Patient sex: M
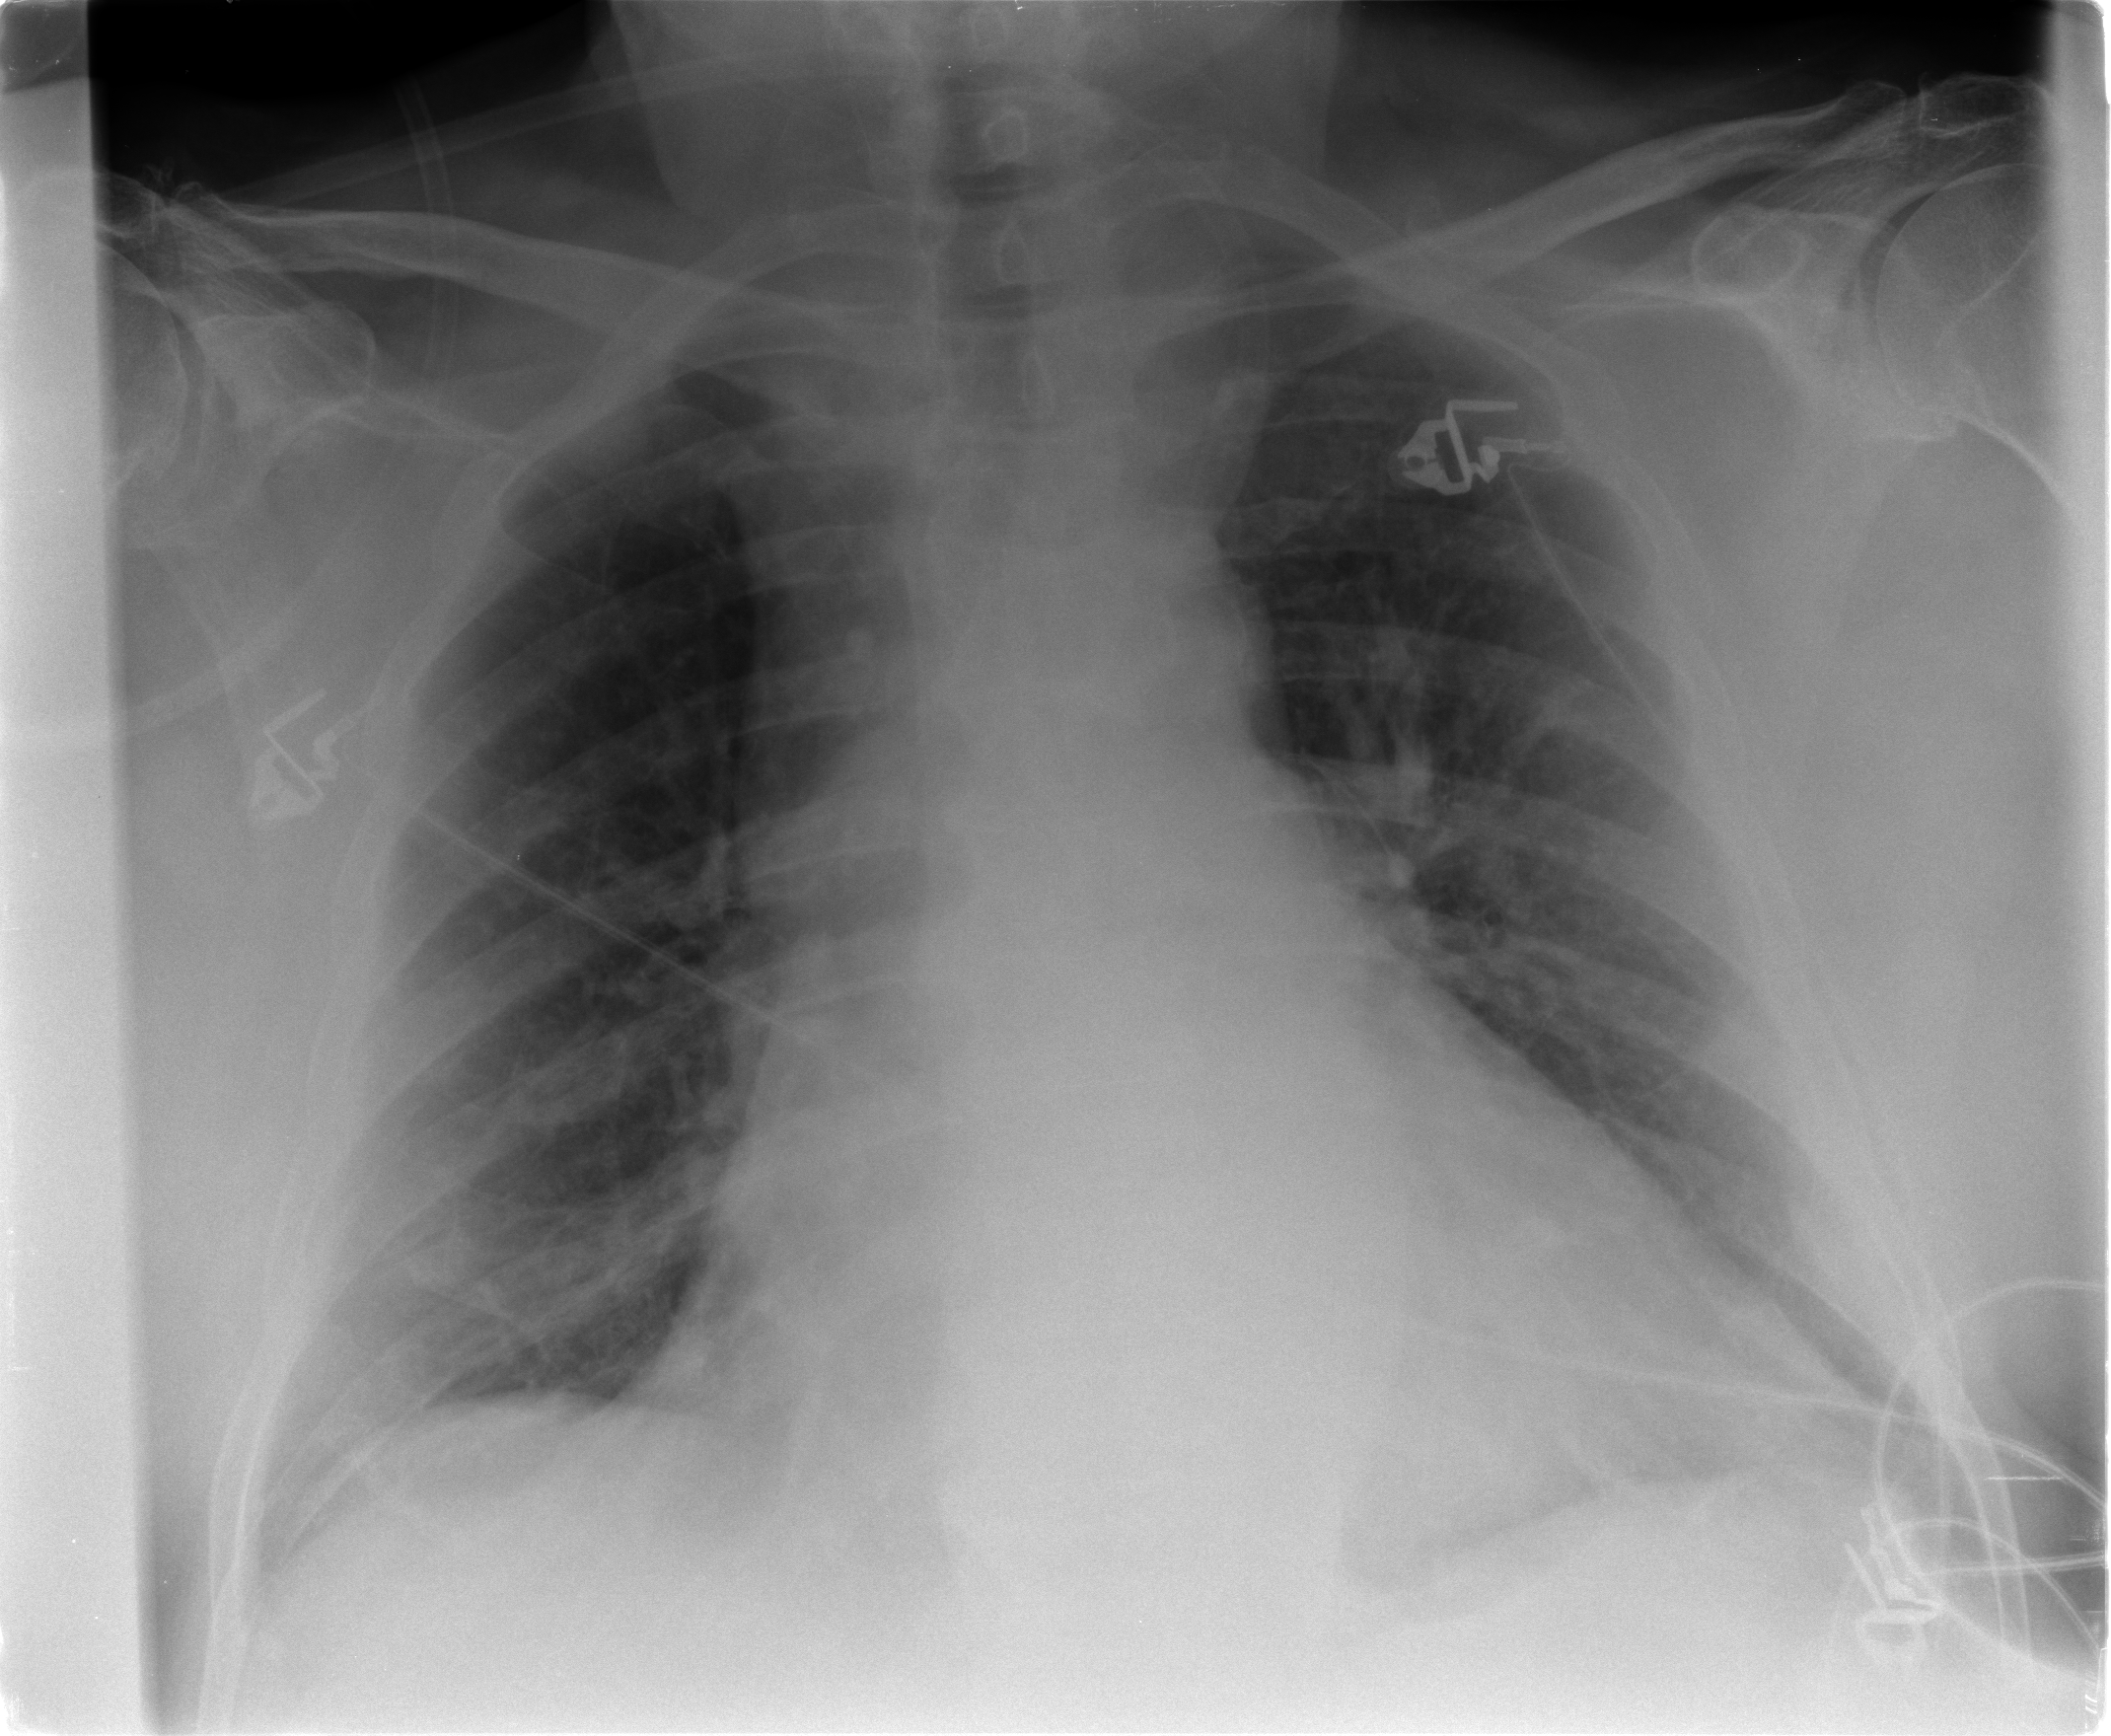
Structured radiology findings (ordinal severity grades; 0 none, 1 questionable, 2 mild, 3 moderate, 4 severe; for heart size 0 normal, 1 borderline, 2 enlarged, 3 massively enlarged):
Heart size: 2
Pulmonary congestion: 2
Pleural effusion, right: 0
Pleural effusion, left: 0
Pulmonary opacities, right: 0
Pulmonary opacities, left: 0
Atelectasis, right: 2
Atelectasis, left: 2